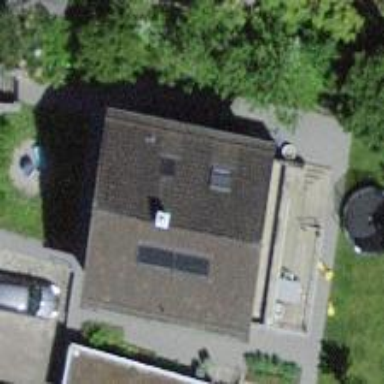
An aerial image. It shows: Gabled building with roof made of roof tiles.